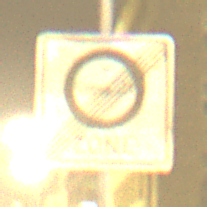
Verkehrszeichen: EndeUmweltzone
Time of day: Night
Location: Outdoor (Urban)
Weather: Overcast
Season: NotSpecified
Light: Artificial